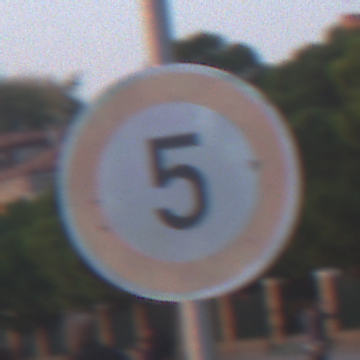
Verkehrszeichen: Geschwindigkeit5
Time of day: SunriseSunset
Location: Outdoor (Urban)
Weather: Clear
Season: NotSpecified
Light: Natural